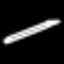
Label: pencil